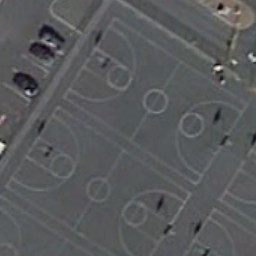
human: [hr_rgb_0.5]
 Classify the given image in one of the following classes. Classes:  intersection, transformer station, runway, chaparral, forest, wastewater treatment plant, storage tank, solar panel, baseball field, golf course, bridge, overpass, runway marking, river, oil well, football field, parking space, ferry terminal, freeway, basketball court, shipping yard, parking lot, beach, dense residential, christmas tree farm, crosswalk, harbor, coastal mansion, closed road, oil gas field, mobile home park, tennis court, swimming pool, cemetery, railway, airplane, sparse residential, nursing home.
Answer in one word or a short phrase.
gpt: basketball court